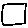
Label: square